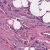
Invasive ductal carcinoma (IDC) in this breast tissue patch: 1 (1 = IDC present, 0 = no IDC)